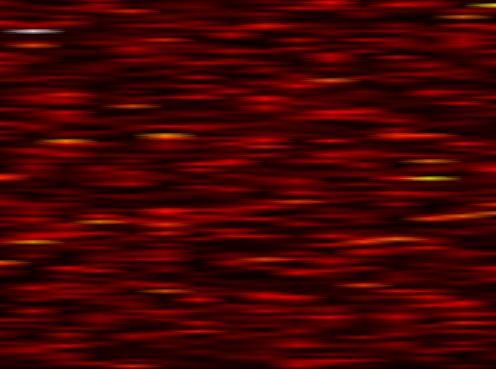
Label: FOFDM